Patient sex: M
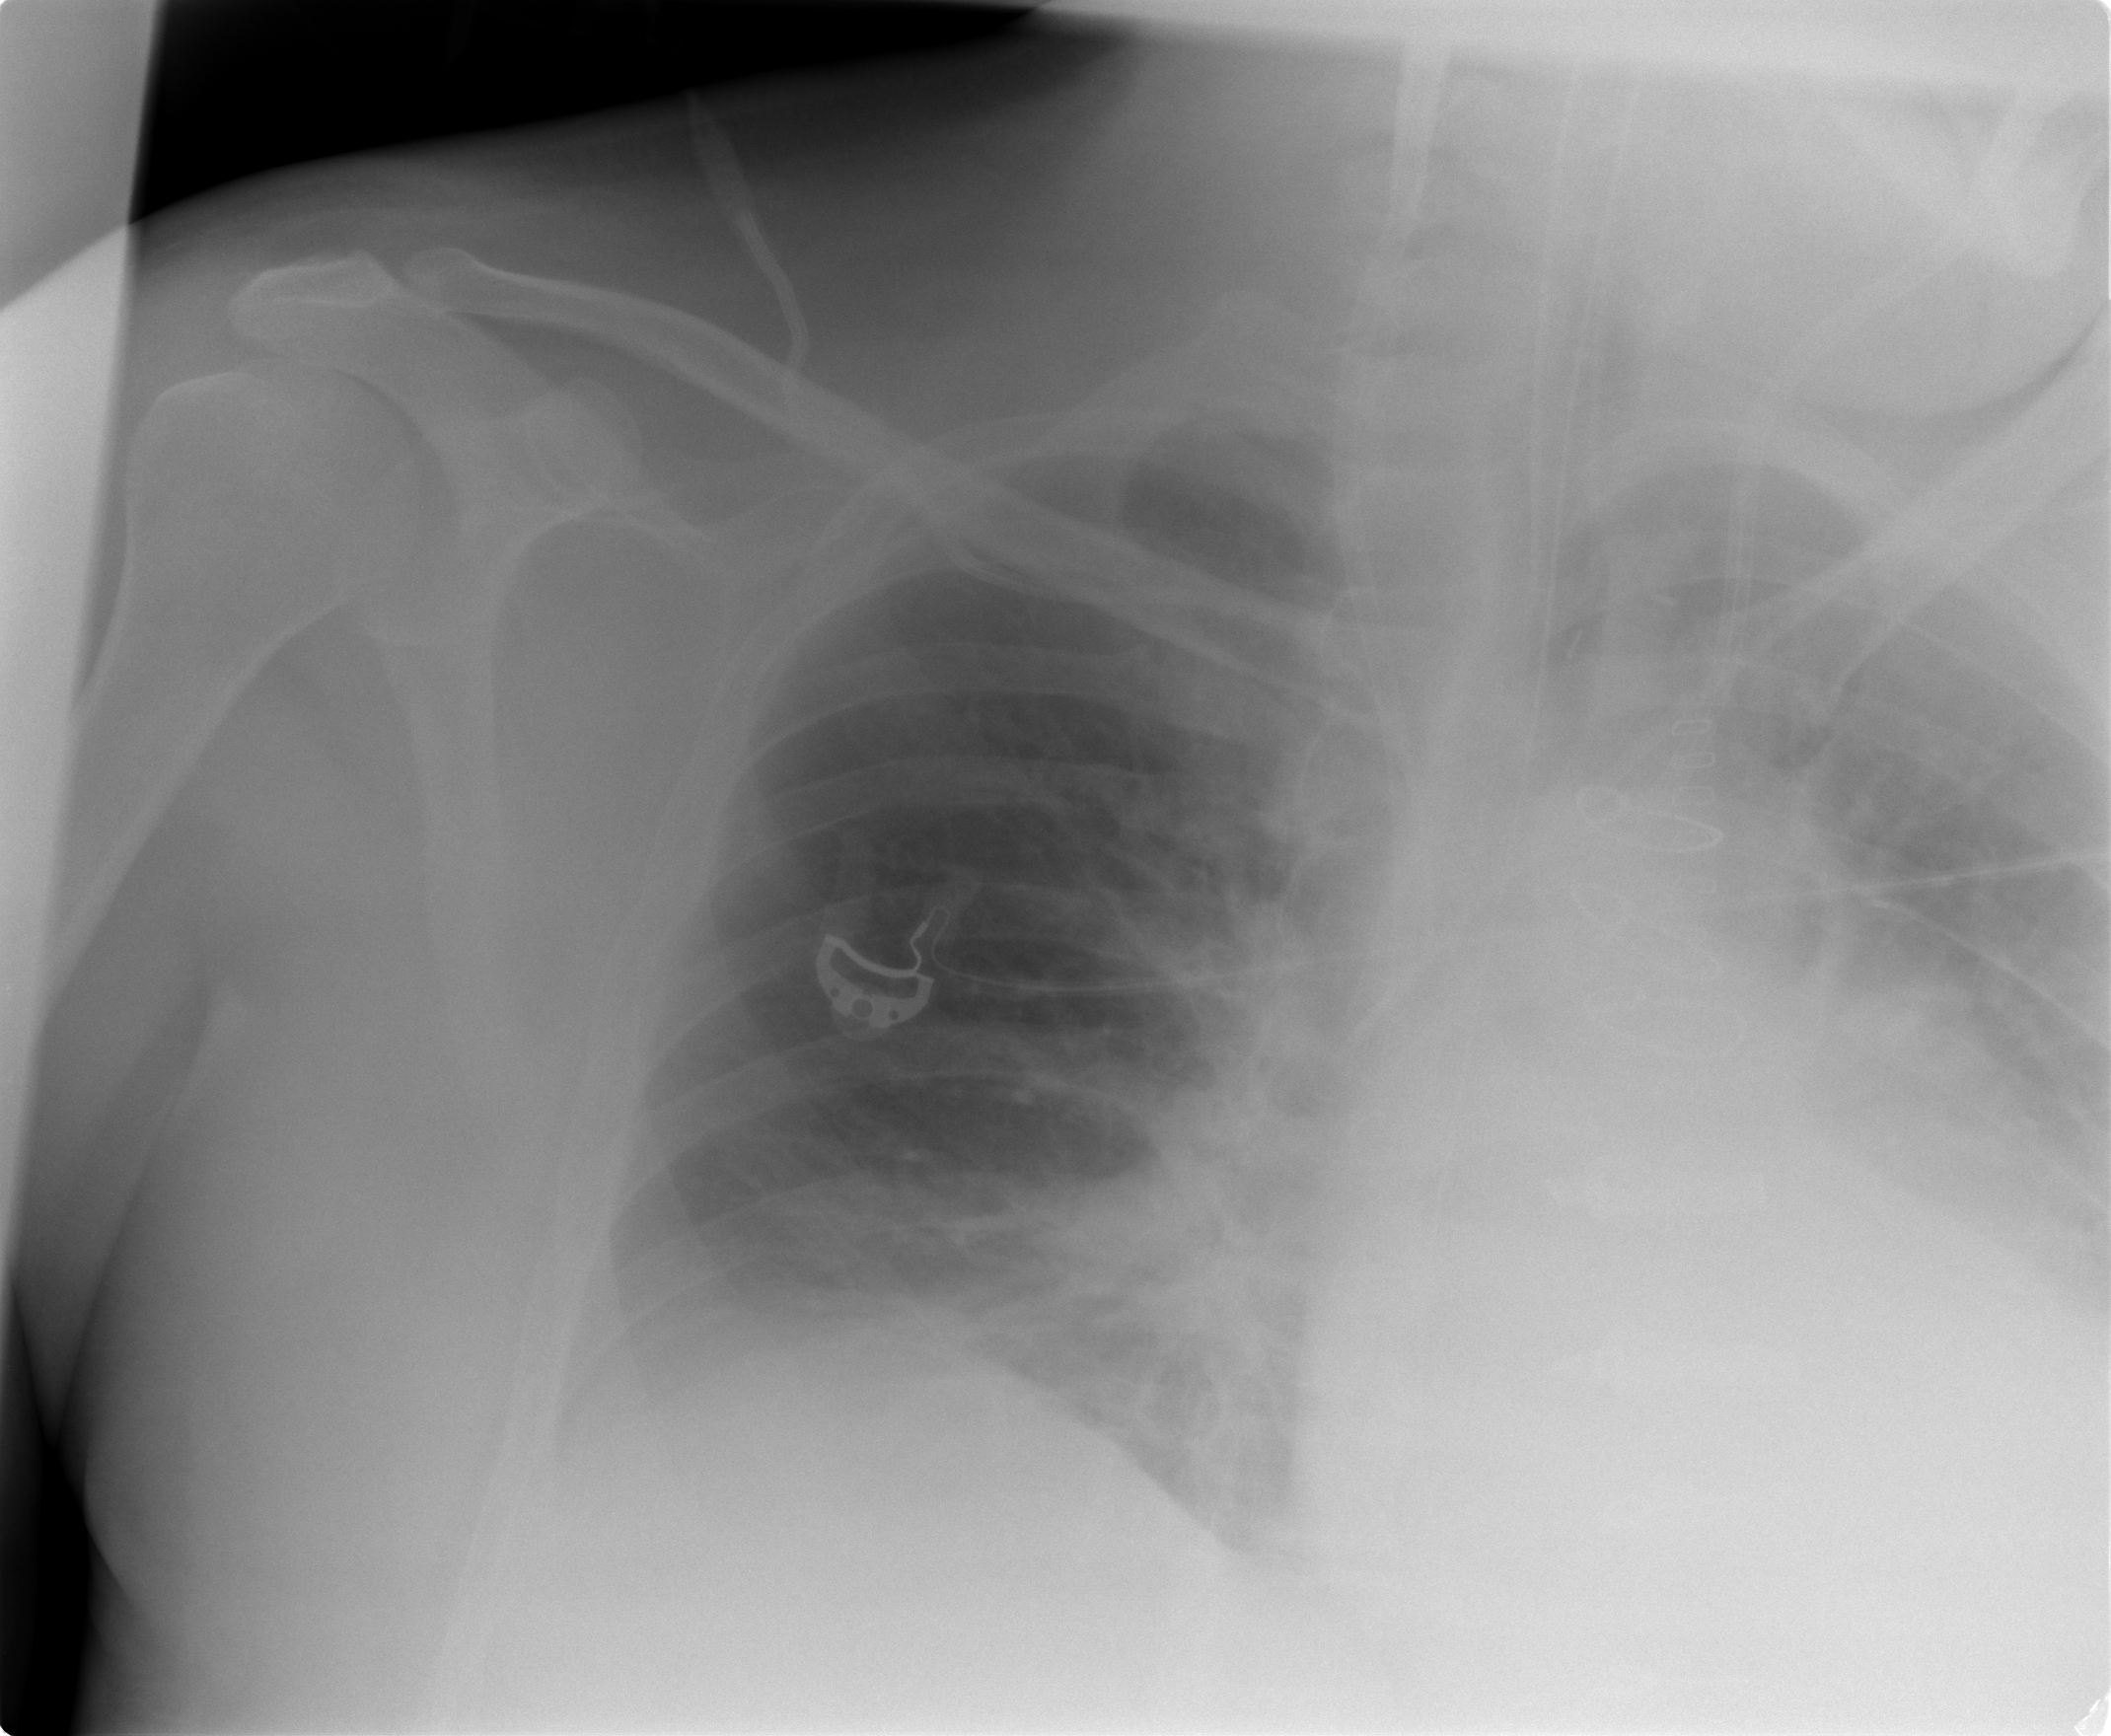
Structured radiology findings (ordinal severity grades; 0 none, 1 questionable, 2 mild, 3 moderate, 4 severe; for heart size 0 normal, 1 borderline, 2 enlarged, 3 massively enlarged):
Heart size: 2
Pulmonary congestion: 0
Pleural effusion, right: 2
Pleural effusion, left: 3
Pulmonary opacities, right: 0
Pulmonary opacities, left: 0
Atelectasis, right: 2
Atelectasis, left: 2